Question: I was hoping someone could help me out here. I have 2 textboxes and a button within a dockpanel and I would like to get the 2 textboxes to stretch and shrink based on window size.
I have a dockpanel which contains a bunch of menu buttons on the left and within this dock I have another dock with 2 textboxs and a button. When I resize the main window, I would like the right dock to shrink the textboxes so that the right dock just doesn't dissapear when hit against the left dock. Does this make sense?
'''
<DockPanel LastChildFill="False">
<Button DockPanel.Dock="Left" Margin="5, 0, 0, 0" Name="button1" Content="1" FontSize="10" Foreground="#FF565656" Width="64" Height="40"/>
<Button DockPanel.Dock="Left" Margin="5, 0, 0, 0" Name="button2" MinWidth="25" />
<DockPanel LastChildFill="False" DockPanel.Dock="Right" Margin="5, 0, 5, 0">
<TextBox DockPanel.Dock="Left" Name="textBoxUsername" Text="" TextWrapping="Wrap" ToolTip="Enter username" FontSize="11" FontWeight="Normal" Height="20" HorizontalAlignment="Left" Width="90" d:LayoutOverrides="GridBox" KeyUp="textBoxUsername_KeyUp" />
<PasswordBox Margin="5, 0, 0, 0" DockPanel.Dock="Left" Name="textBoxPassword" ToolTip="Enter password" Height="20" d:LayoutOverrides="HorizontalAlignment, GridBox" Width="90" KeyUp="textBoxPassword_KeyUp" />
<Button DockPanel.Dock="Left" Margin="5, 0, 0, 0" Name="buttonLogin" Content="Login" Height="20" MinWidth="70" Click="buttonLogin_Click" Width="500" />
</DockPanel>
</DockPanel>
'''
This currently will just have the right dockpanel dissapear all together when the window is resized below the width of everything in the panel. I would like to have the right panel (the embedded dockpanel) shrink in size. Is this possible without a huge re-write effort? I obviously left a lot of the code out... Any help would be appreciated.
I am getting closer, but still not quite what I was hoping for. I added a grid, this allows the stretching, but I was hoping to leave everything stationary to the right. Meaning, I only want to shrink, not stretch but it be pinned to the right.
Here is the what it looks like now.
'''
<DockPanel LastChildFill="False">
<Button DockPanel.Dock="Left" Margin="5, 0, 0, 0" Name="button1" Content="1" FontSize="10" Foreground="#FF565656" Width="64" Height="40"/>
<Button DockPanel.Dock="Left" Margin="5, 0, 0, 0" Name="button2" MinWidth="25" />
<Grid>
<Grid.ColumnDefinitions>
<ColumnDefinition Width="*" MaxWidth="110" />
<ColumnDefinition Width="*" MaxWidth="110" />
<ColumnDefinition Width="100"/>
</Grid.ColumnDefinitions>
<Grid.RowDefinitions>
<RowDefinition Height="Auto"/>
</Grid.RowDefinitions>
<TextBox Name="textBoxUsername" Text="" TextWrapping="Wrap" ToolTip="Enter username" FontSize="11" FontWeight="Normal" FontStyle="Normal" Foreground="#FF9C9C9C" FontFamily="Arial Unicode MS" Height="20" d:LayoutOverrides="GridBox" KeyUp="textBoxUsername_KeyUp" Margin="5,13,5,0" MaxWidth="110" VerticalAlignment="Center" HorizontalAlignment="Stretch" />
<PasswordBox Grid.Column="1" Margin="5,13,5,0" Name="textBoxPassword" ToolTip="Enter password" Height="20" d:LayoutOverrides="HorizontalAlignment, GridBox" KeyUp="textBoxPassword_KeyUp" MaxWidth="110" VerticalContentAlignment="Center" />
<Button Grid.Column="2" DockPanel.Dock="Left" Margin="5,13,5,0" Name="buttonLogin" Content="Login" Template="{StaticResource ButtonControlTemplate2}" FontFamily="Arial" BorderBrush="{x:Null}" Background="{x:Null}" Height="20" MinWidth="70" Click="buttonLogin_Click" />
</Grid>
</DockPanel>
'''
So this is centering everything within the the space it has. As soon as I put the horizontal alignment to "Right", the textboxes get crushed like this

Any thoughts on this?
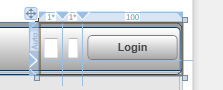
Answer: This is happening because of the precedence of the textbox content. The 'TextBox''s own width will be always equal to its content, so if you want some textboxes to have a different value, you should either set their 'Width' property or set their parent's 'Width' property.
You might me interested in a solution either this:
'''
<TextBox Name="textBoxUsername" Width="100" ... />
'''
Or this:
'''
...
<ColumnDefinition Width="110" />
<ColumnDefinition Width="110" />
<ColumnDefinition Width="100" />
...
'''
Or even this:
'''
<TextBox Name="textBoxUsername" MinWidth="100" ... />
'''
Note the <URL> property.